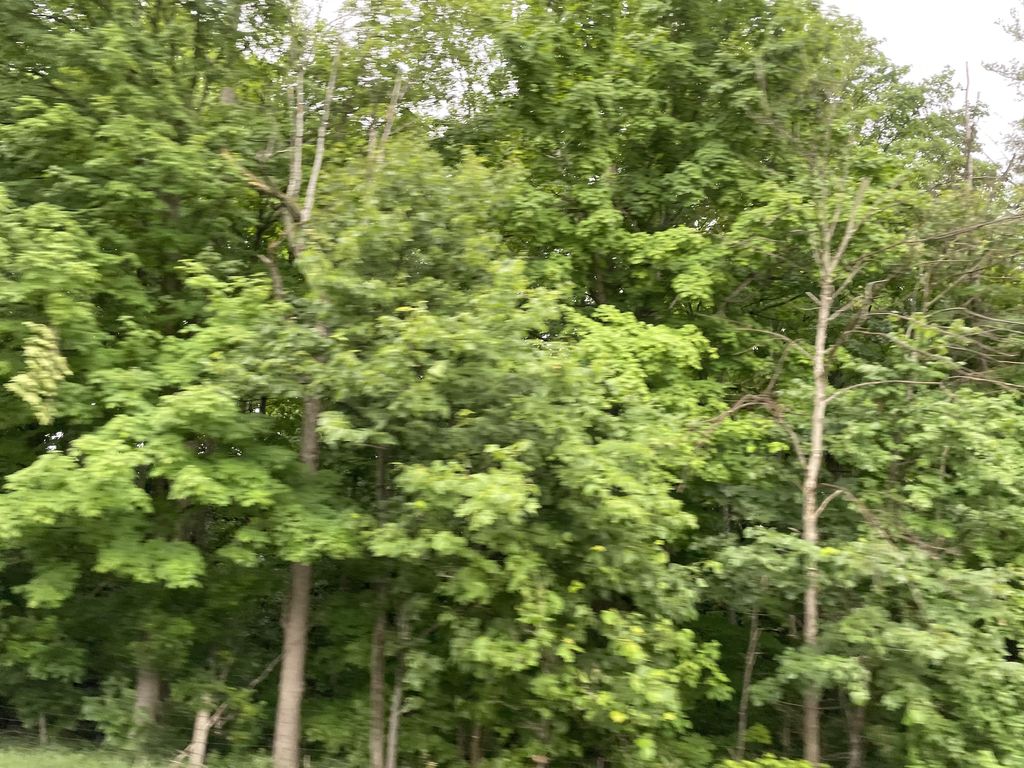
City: kitchener-waterloo